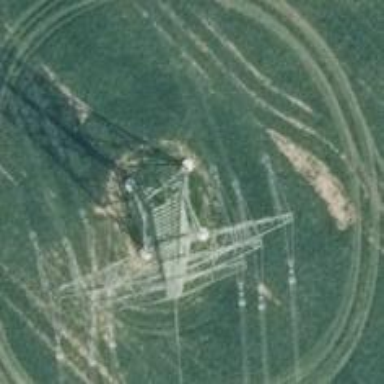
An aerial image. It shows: Towering power structure.